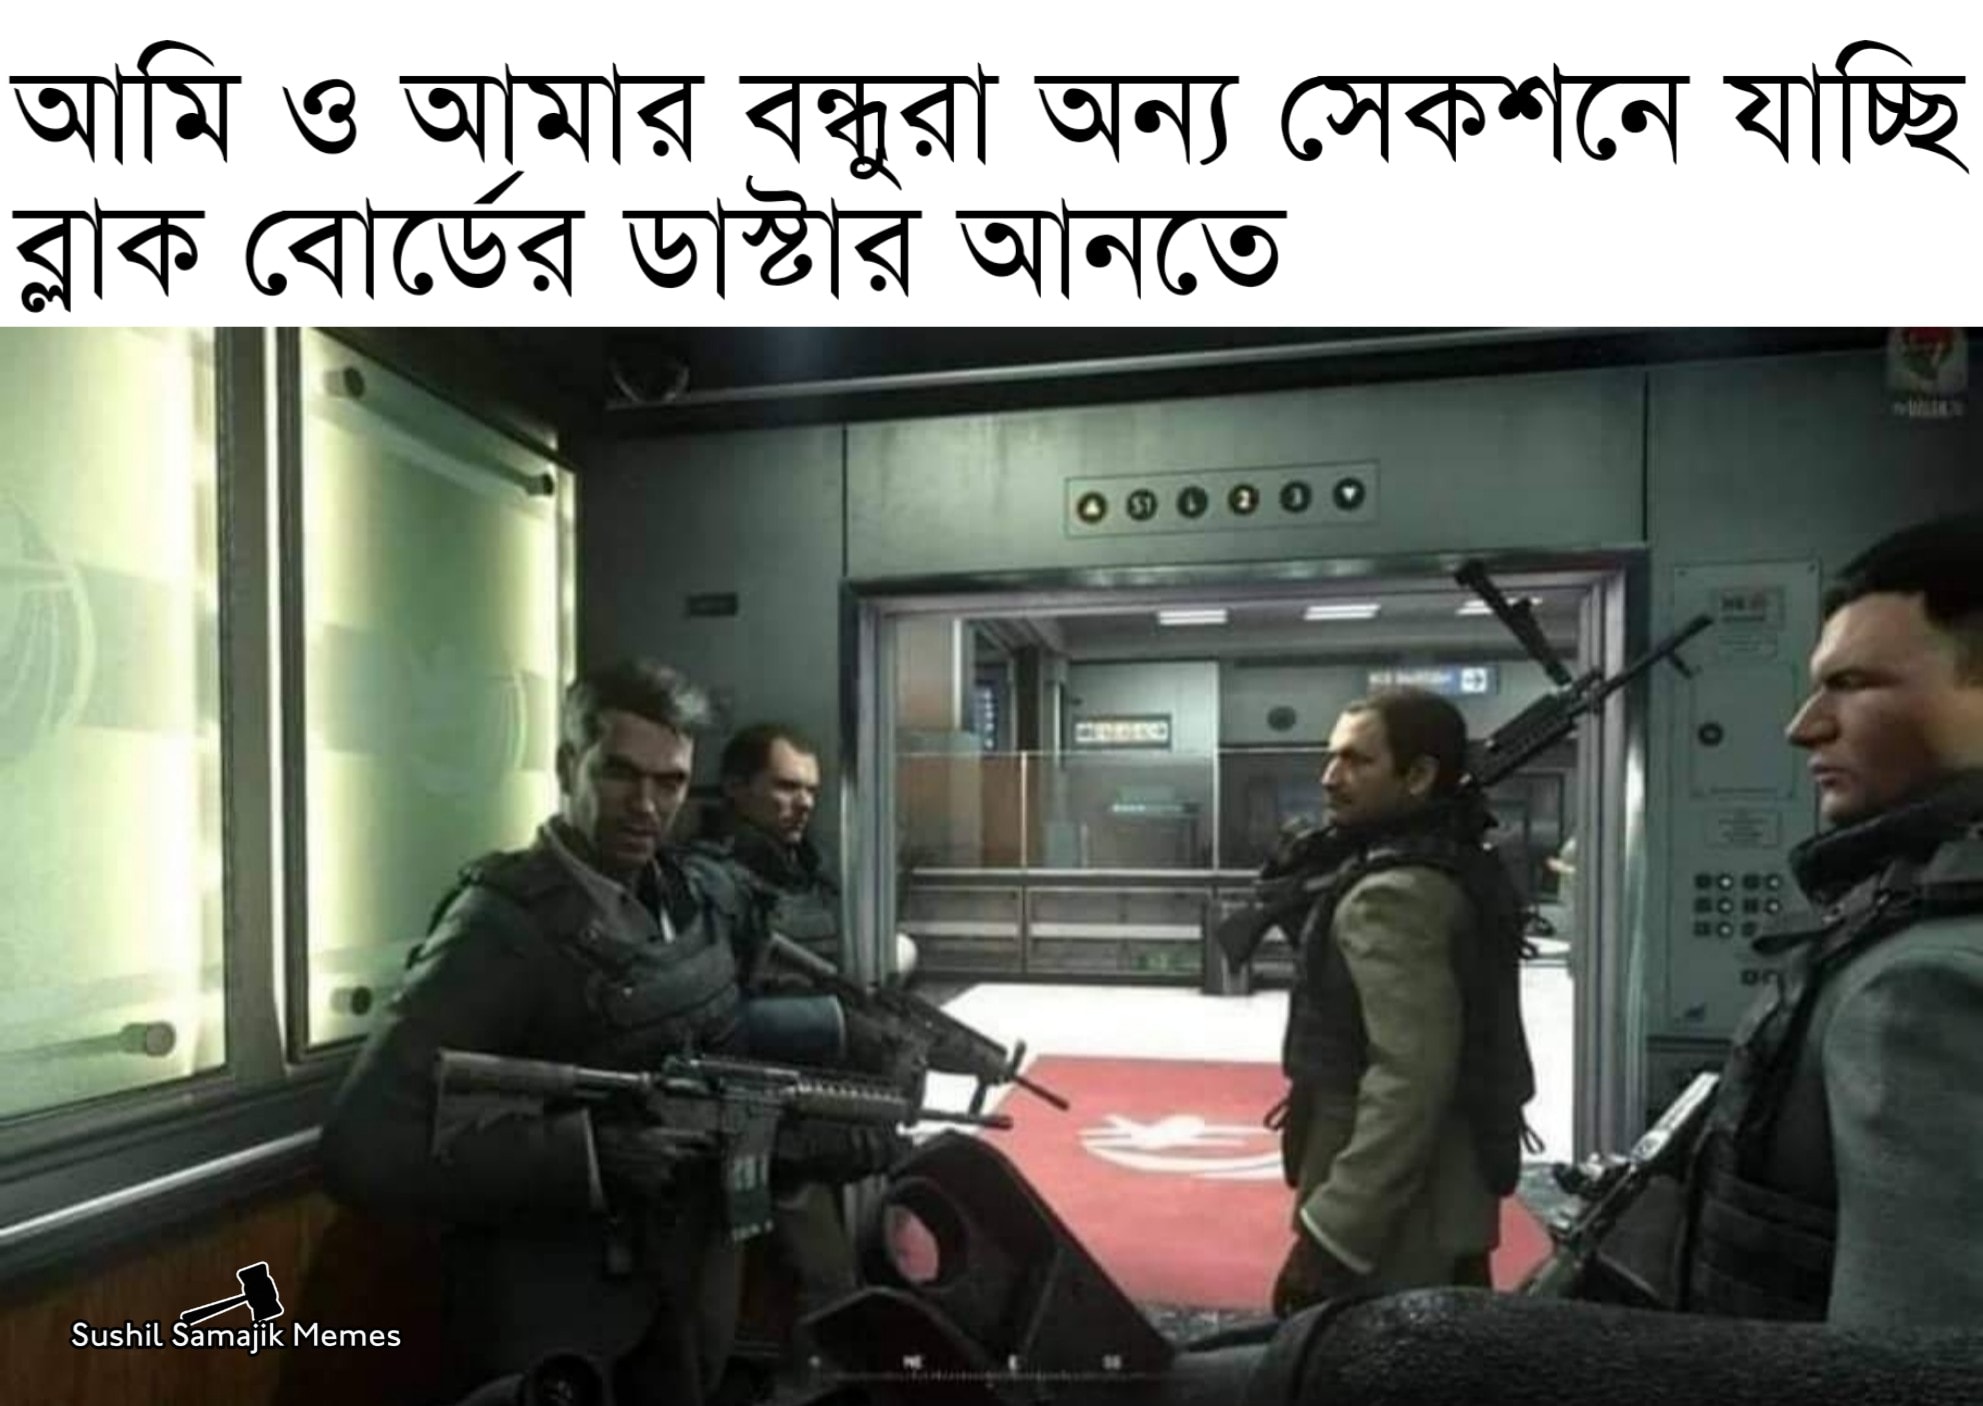
Caption: আমি ও আমার বন্ধুরা অন্য সেকশনে যাচ্ছি ব্লাক বোর্ডের ডাষ্টার আনতে
Label: non-hate